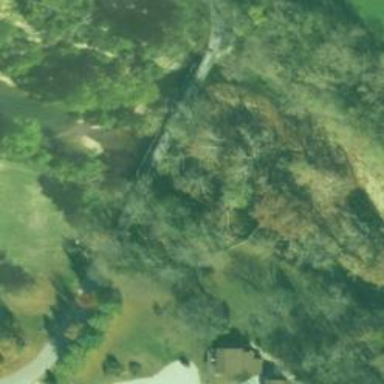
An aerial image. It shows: Residential road with truss bridge.